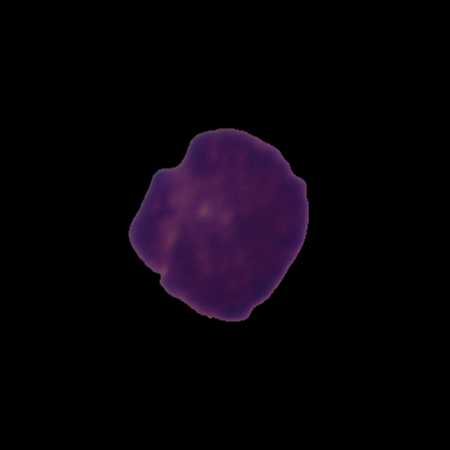
Label: healthy